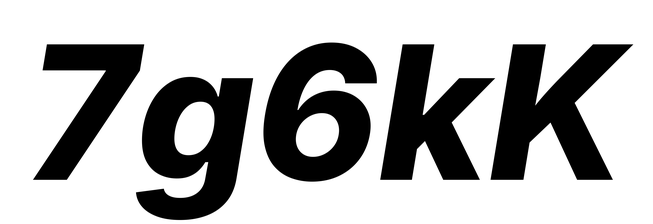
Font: Inter-Italic_ExtraBold_Italic